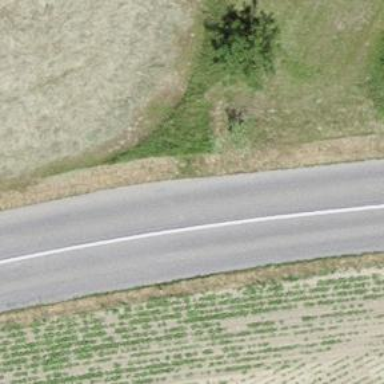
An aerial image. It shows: Primary highway.